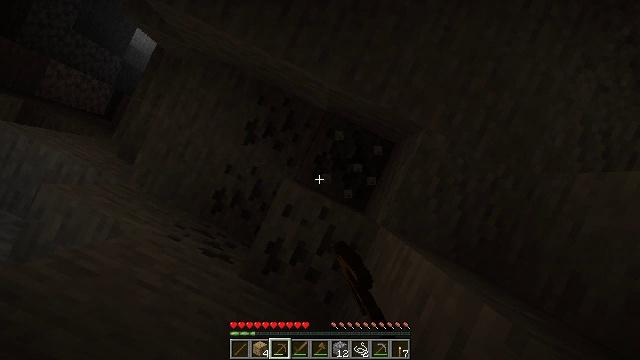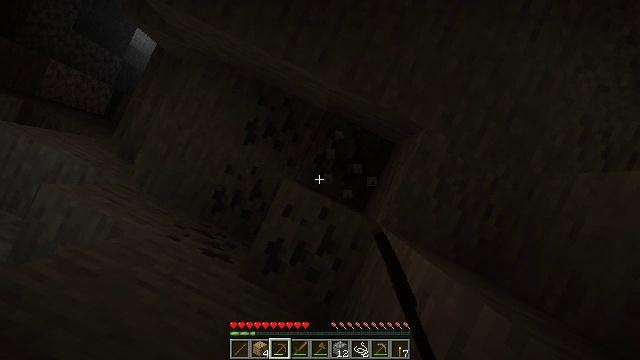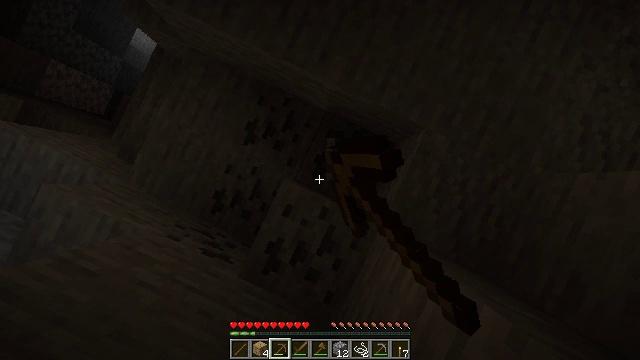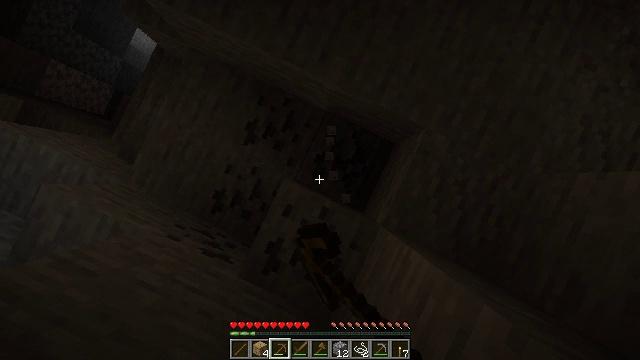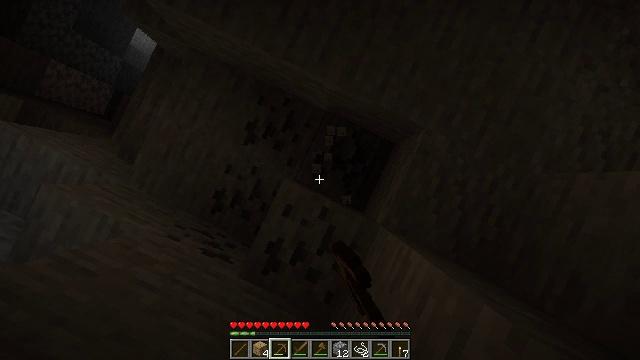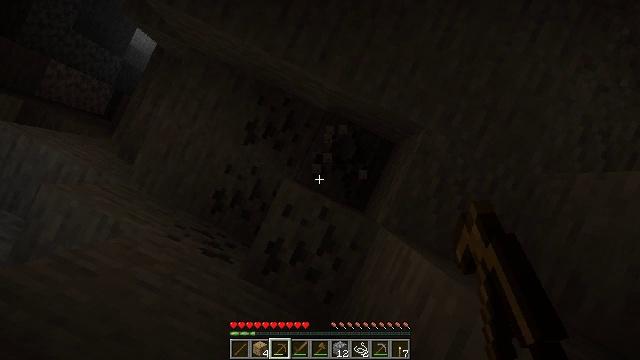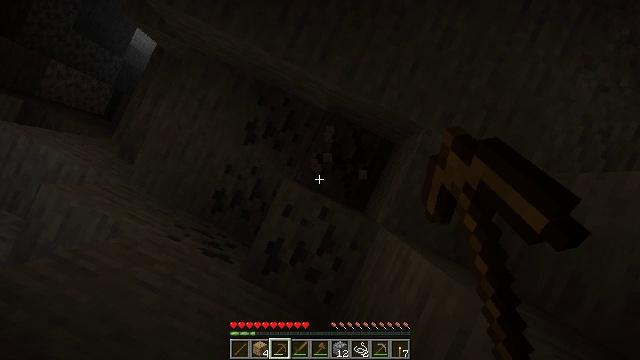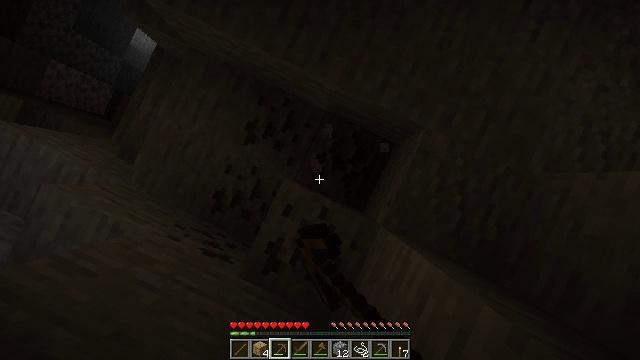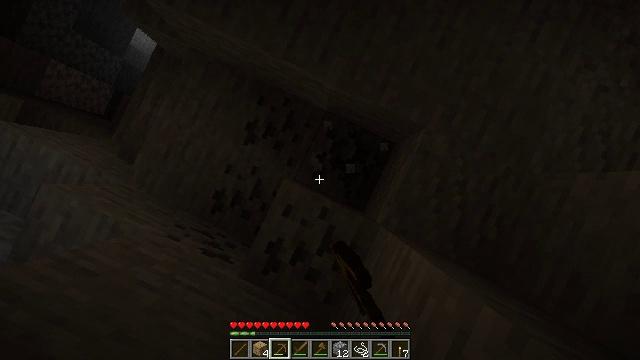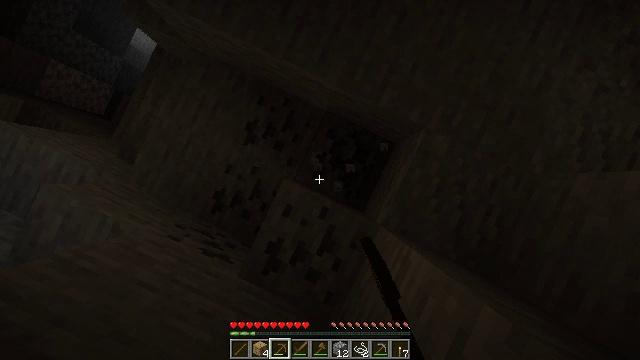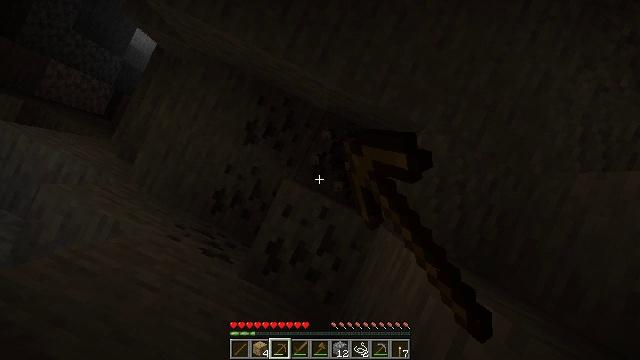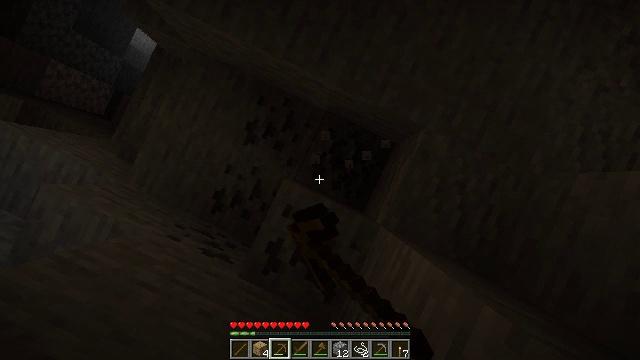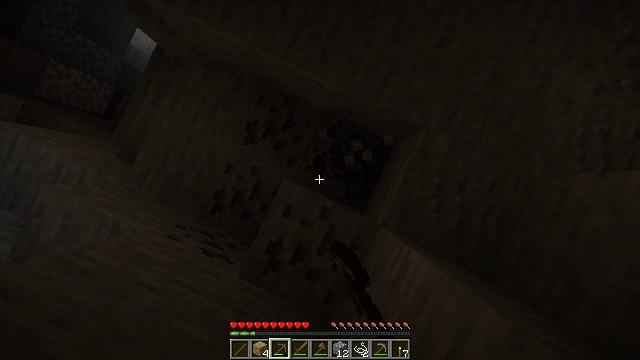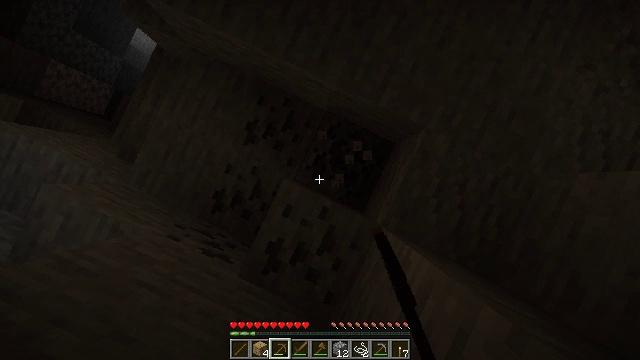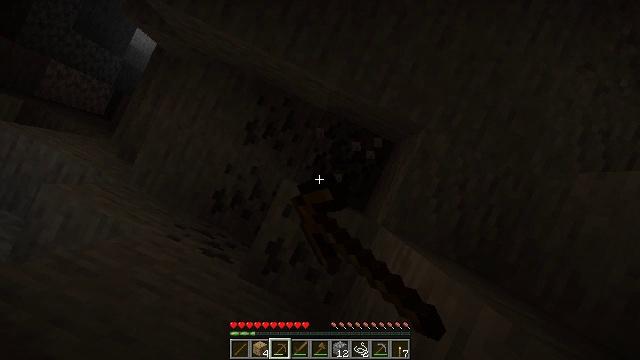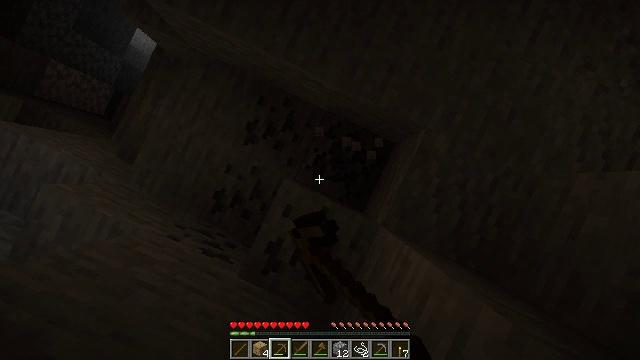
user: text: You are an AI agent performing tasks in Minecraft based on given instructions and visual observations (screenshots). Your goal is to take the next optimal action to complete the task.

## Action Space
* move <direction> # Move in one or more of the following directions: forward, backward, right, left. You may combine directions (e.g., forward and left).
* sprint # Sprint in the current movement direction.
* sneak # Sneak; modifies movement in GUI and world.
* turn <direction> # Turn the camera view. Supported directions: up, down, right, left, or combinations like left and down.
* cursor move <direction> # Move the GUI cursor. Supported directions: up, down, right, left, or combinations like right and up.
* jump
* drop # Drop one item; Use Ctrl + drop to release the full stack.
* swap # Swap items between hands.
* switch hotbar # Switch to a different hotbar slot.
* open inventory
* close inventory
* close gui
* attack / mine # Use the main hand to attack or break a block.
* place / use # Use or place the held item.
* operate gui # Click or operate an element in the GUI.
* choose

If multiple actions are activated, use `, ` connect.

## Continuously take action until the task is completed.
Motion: motion action
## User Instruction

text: Find and mine the coal ore.
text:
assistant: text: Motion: attack / mine
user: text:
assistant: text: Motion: attack / mine
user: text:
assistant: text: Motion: attack / mine
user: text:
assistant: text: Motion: attack / mine
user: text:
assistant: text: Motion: attack / mine
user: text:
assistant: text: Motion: attack / mine
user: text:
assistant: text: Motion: attack / mine
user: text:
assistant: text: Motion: attack / mine
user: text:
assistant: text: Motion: attack / mine
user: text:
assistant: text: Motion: attack / mine
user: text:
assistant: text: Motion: attack / mine
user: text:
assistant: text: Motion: attack / mine
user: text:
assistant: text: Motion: attack / mine
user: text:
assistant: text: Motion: attack / mine
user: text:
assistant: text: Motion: attack / mine
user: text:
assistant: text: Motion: attack / mine
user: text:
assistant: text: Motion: attack / mine
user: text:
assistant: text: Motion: attack / mine
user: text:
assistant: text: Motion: attack / mine
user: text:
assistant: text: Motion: attack / mine
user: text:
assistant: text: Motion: attack / mine
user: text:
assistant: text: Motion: attack / mine
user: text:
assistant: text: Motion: attack / mine
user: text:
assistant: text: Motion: attack / mine
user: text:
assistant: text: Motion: attack / mine
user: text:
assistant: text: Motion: attack / mine
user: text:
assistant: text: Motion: attack / mine
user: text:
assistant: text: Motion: attack / mine
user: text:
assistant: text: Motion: attack / mine
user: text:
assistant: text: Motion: turn left and down, attack / mine